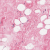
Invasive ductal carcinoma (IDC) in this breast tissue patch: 0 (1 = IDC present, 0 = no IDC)